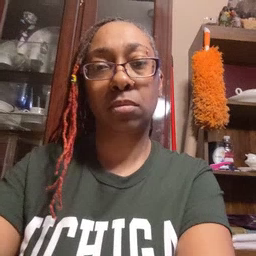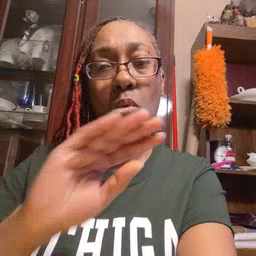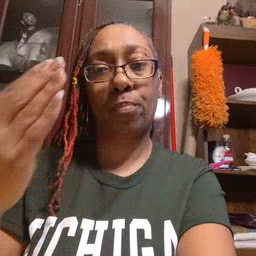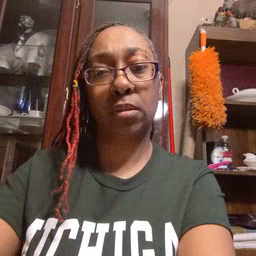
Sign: open